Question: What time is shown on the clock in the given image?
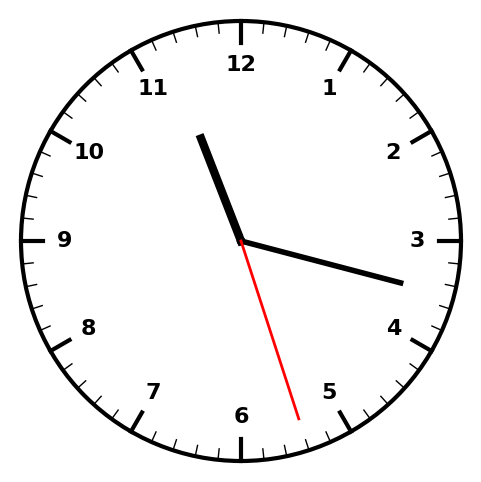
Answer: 11:17:27